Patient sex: F
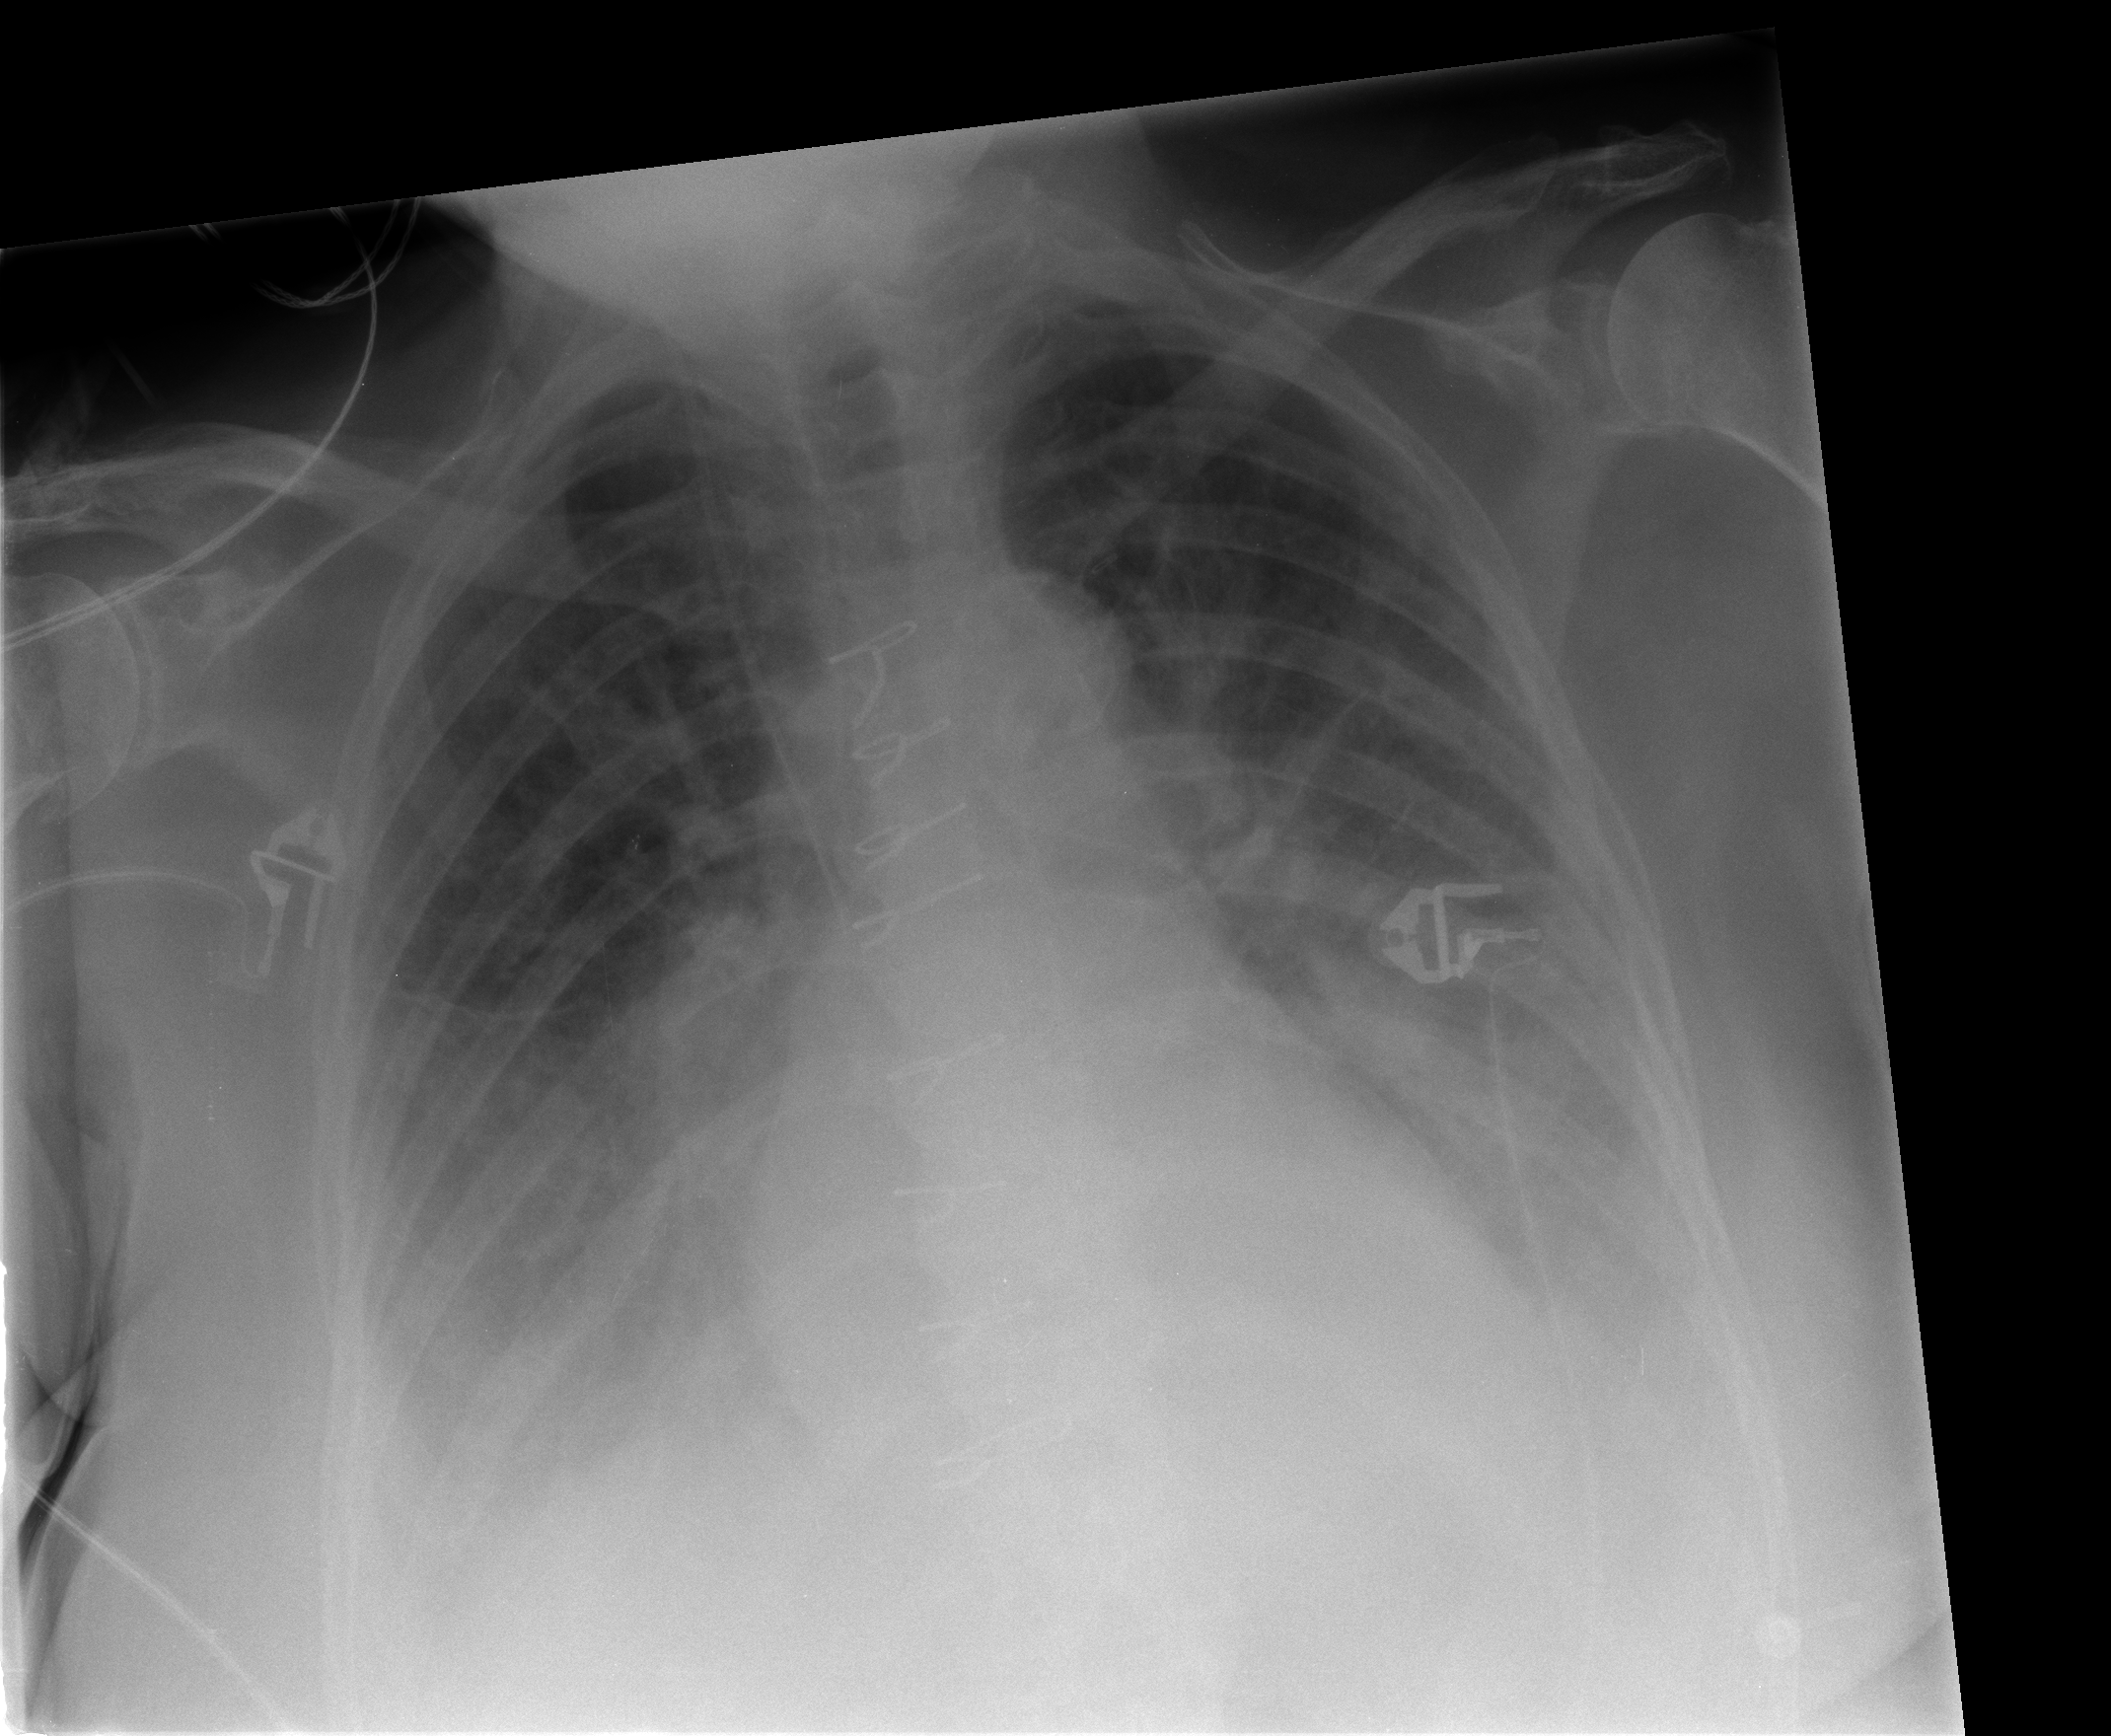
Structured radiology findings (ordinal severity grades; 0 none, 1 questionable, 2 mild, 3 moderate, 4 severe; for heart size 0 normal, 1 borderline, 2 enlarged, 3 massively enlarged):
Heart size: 0
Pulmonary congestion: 2
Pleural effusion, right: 2
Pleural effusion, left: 2
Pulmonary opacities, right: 0
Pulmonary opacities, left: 0
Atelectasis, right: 2
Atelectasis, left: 0